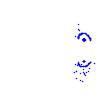
Particle: proton